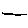
Label: line